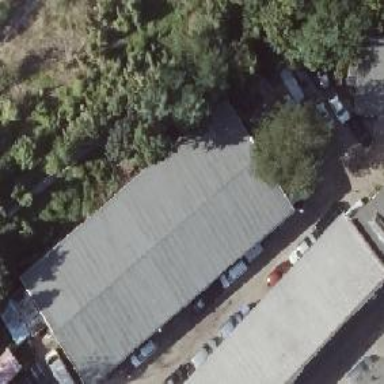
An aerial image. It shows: Car repair shop.